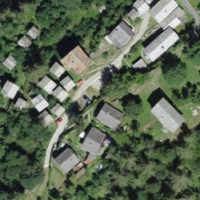
EUNIS habitat code: 55
Species observed at this site:
Galeopsis tetrahit